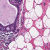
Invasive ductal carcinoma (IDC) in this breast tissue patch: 0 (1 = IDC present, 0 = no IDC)